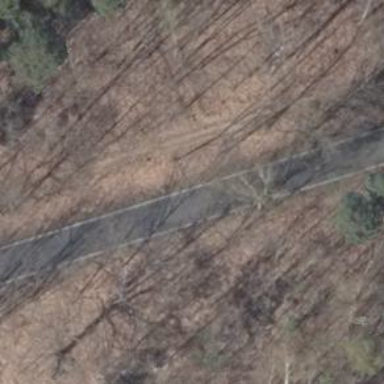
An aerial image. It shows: Gravel path.